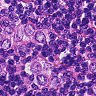
Metastatic tissue present: yes